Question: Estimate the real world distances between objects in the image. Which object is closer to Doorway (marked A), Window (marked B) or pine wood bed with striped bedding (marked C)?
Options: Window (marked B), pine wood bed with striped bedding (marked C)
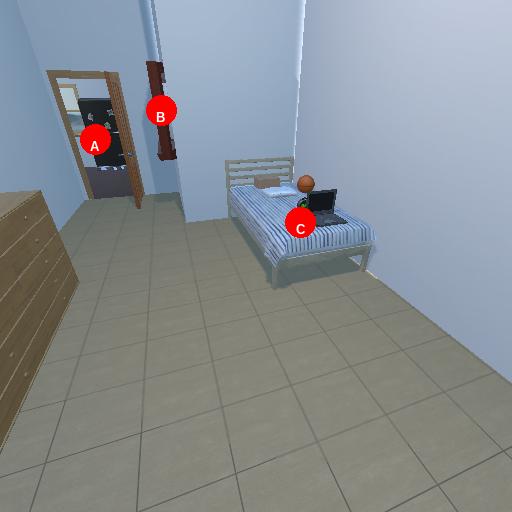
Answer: Window (marked B)